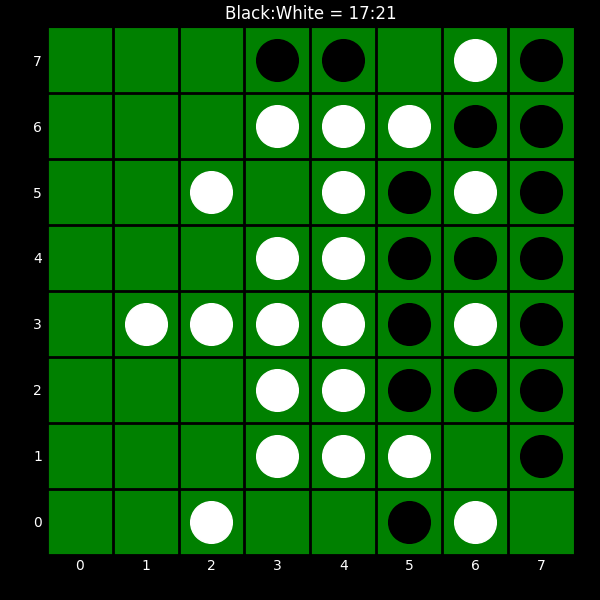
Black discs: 17
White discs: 21